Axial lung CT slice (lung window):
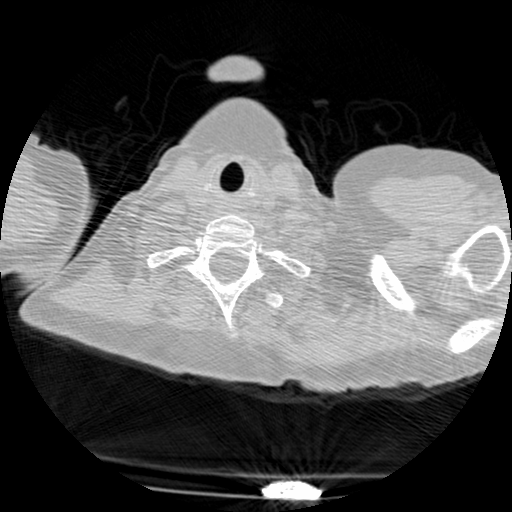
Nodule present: no